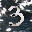
Label: 3